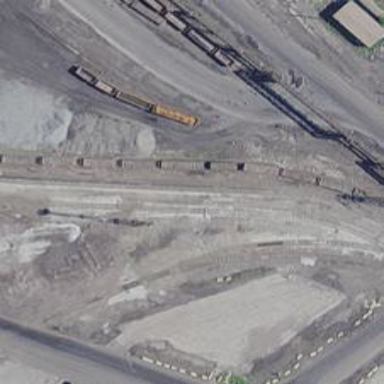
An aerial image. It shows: Railway spur service.